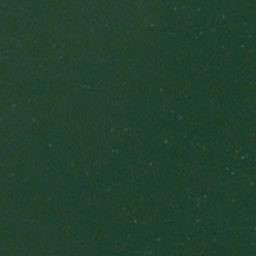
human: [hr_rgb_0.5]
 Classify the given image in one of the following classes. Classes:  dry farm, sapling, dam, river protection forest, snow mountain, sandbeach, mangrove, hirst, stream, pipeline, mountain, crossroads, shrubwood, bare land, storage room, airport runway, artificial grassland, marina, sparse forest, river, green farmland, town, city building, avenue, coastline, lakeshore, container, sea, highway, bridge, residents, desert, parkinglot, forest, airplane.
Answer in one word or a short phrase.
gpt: sea